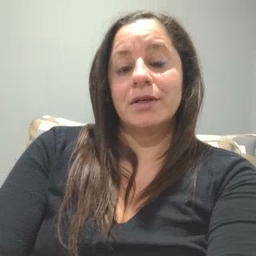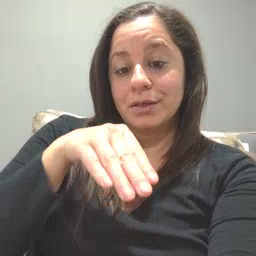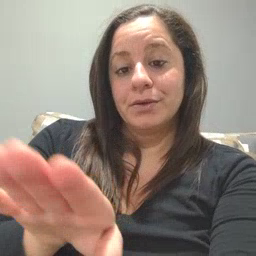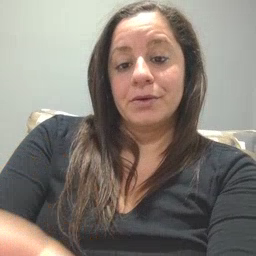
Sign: into